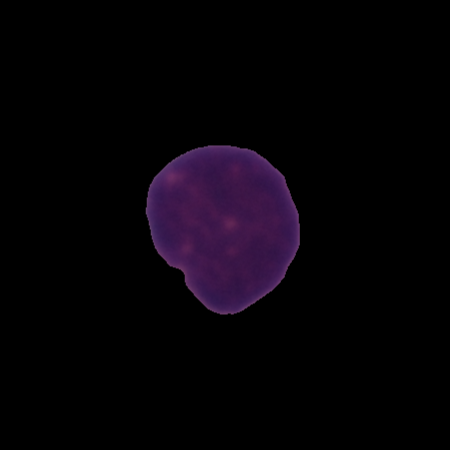
Label: healthy